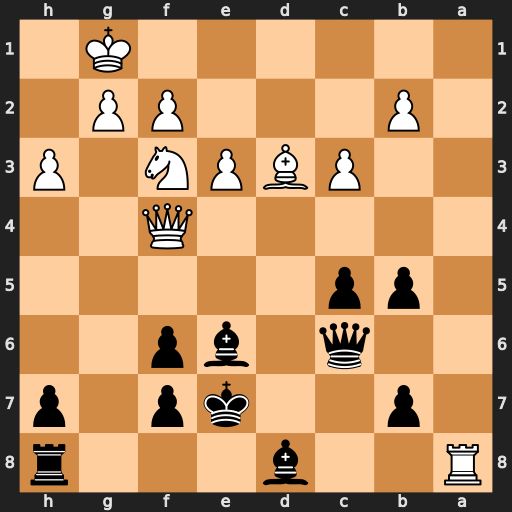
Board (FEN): R2b3r/1p2kp1p/2q1bp2/1pp5/5Q2/2PBPN1P/1P3PP1/6K1
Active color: b
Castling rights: -
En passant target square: -
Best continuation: Bc7 Rxh8 Bxf4